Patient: sex M, age 69
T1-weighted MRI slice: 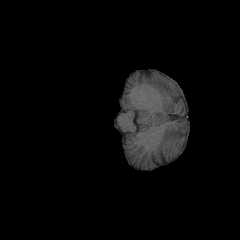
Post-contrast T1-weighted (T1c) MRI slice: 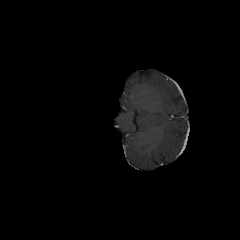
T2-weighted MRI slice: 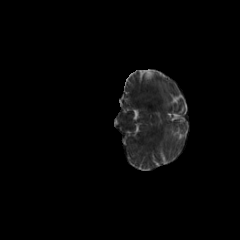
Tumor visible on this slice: no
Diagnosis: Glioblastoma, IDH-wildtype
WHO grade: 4